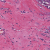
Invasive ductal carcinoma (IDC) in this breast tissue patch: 0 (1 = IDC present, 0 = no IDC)